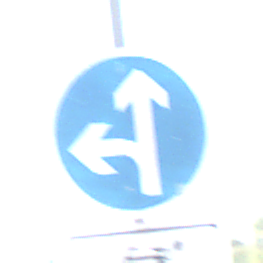
Verkehrszeichen: VorgeschriebeneFahrtrichtungGeradeausOderLinks
Zusatzzeichen unten: EinspurigeFahrzeugeFrei4
Umgebung: Outdoor, Urban
Tageszeit: MorningAfternoon
Wetter: Clear
Licht: Natural
Jahreszeit: NotSpecified
Kontrast: HighContrast